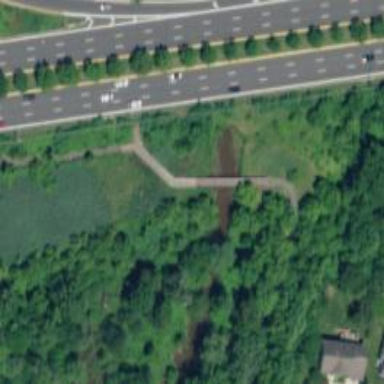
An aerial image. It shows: Cycleway.